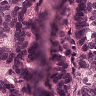
Metastatic tissue present: yes